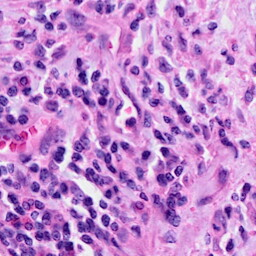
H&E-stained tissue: Cervix